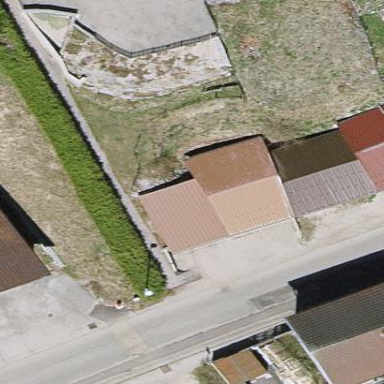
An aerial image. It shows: Group of garages.